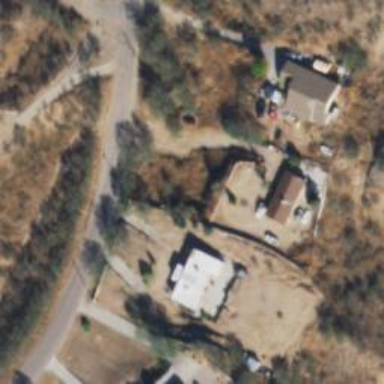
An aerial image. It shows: Driveway leading to service road.